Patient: sex F, age 47
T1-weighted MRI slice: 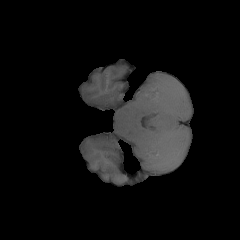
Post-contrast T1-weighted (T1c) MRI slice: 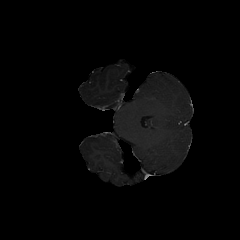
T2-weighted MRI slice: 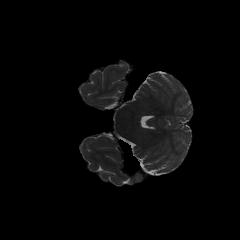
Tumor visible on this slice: no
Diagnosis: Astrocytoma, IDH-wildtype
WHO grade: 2